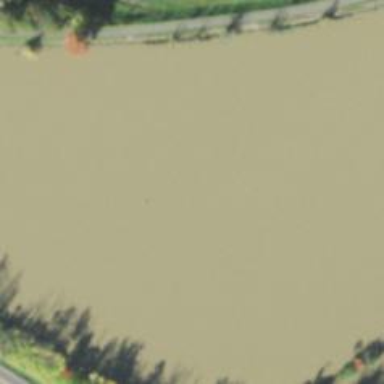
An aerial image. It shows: Waterway with turning point.